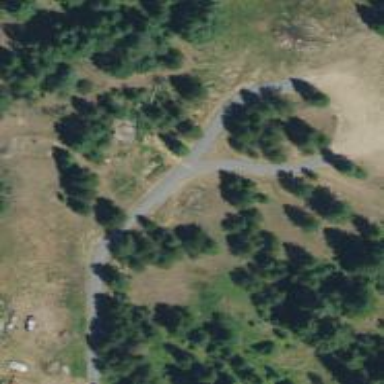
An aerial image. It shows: Driveway.